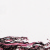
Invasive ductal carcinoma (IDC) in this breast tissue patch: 0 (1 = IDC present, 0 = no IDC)